Interaction volume radius: 5 \u00c5
Interaction volume height: 35 \u00c5
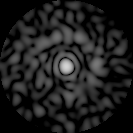
Disorder parameter: 0.8214